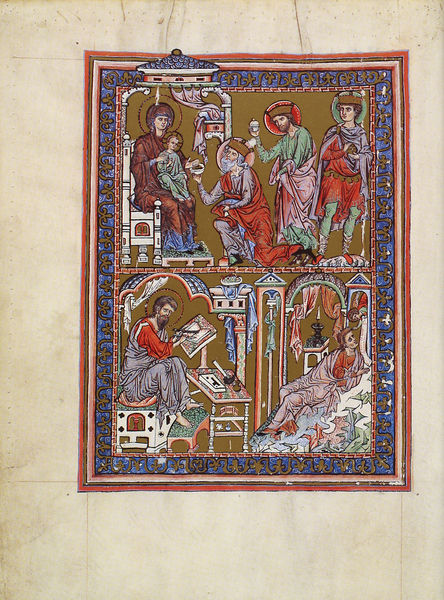
Titel: Das Goslarer Evangeliar
Institution: Goslar, Stadtarchiv
Schlagwörter: blau, grün, menschen, ocker, grau, säule, tisch, haus, rot, teppich, architektur, bibel, rahmen, hände, gold, sessel, drei, kind, krone, turm, zwei, thron, oben, unten, buch, stich, geschenk, buchseite, heiligenschein, nimbus, jesus, schreiben, weihrauch, könige, tempel, heilige, opfer, schreiber, maria, madonna, anbetung, szenen, goldgrund, kriche, jesuskind, buchmalerei, gaben, evangelist, hl. drei könige, myrrhe, heilige drei könige, balthasar, kaspar, melchior, maria jesuskind, königsblau, buchmelerei, kiond